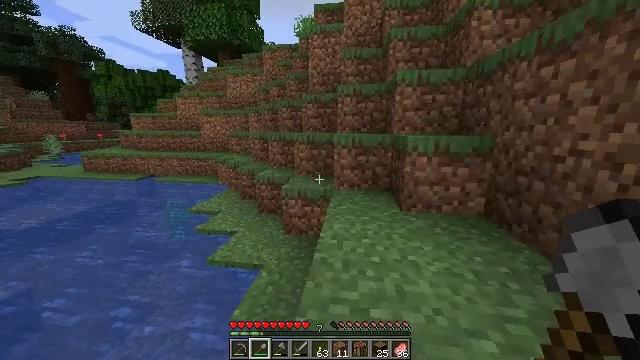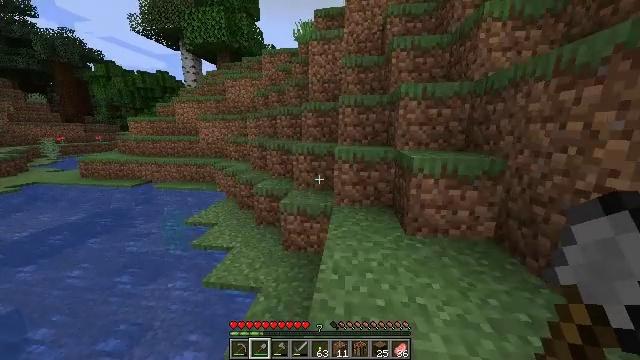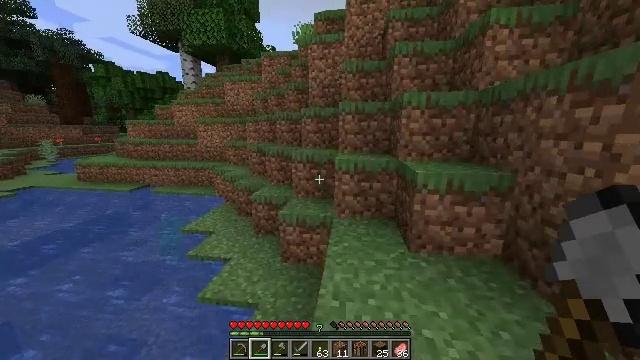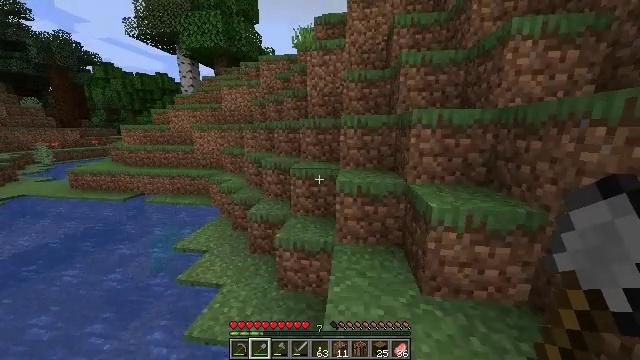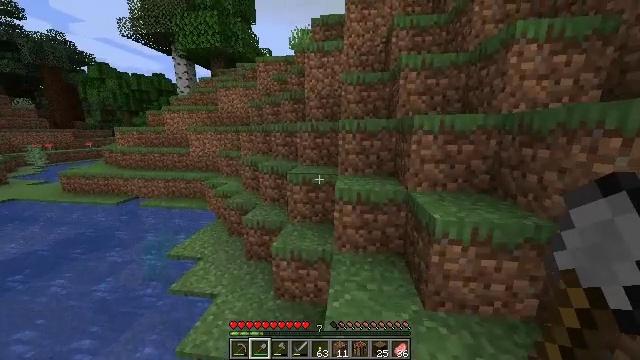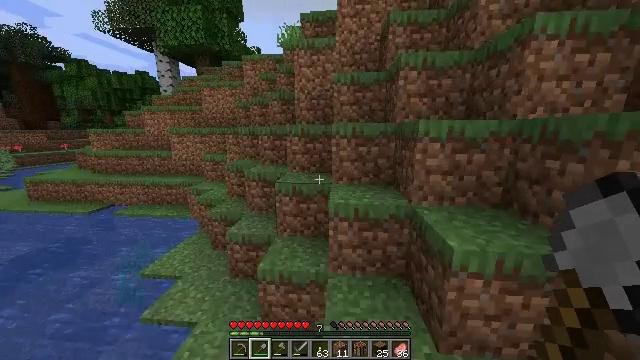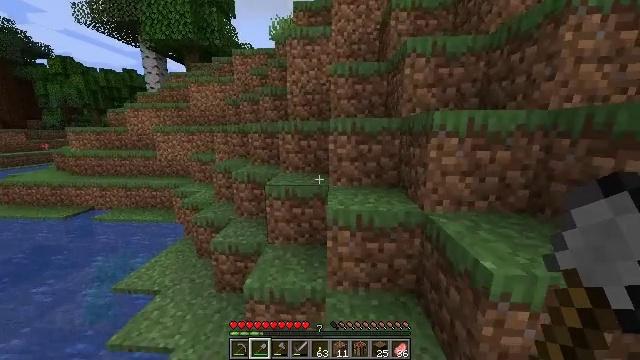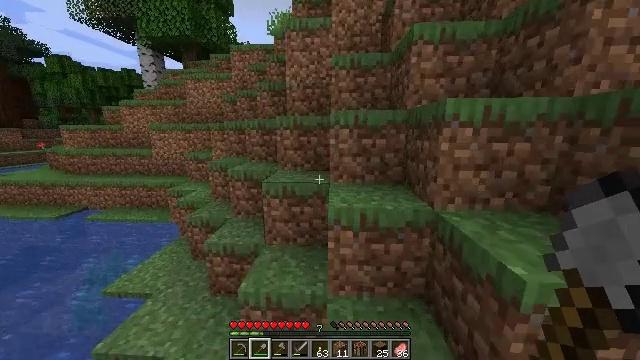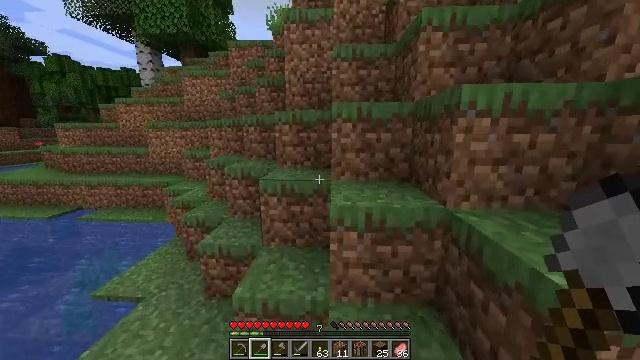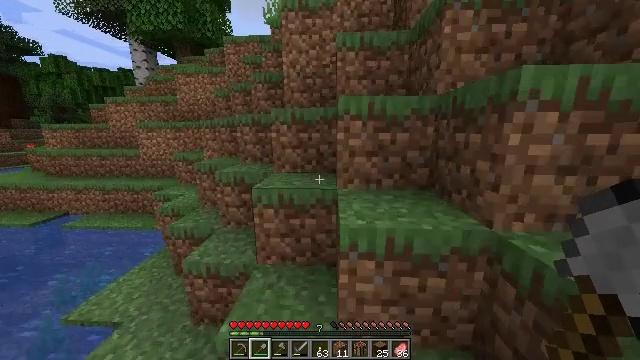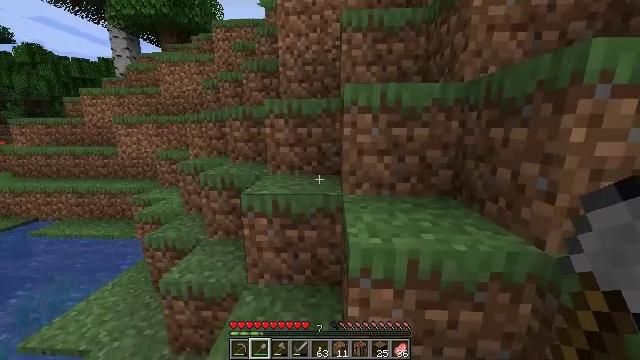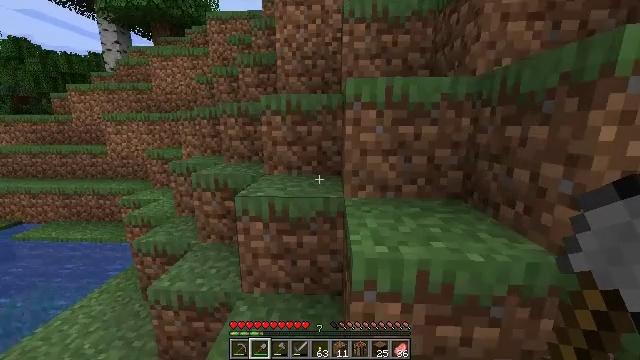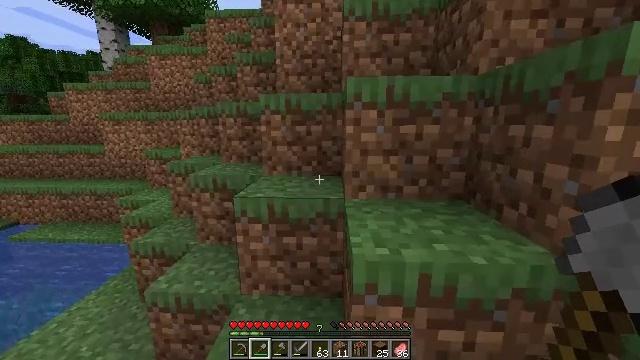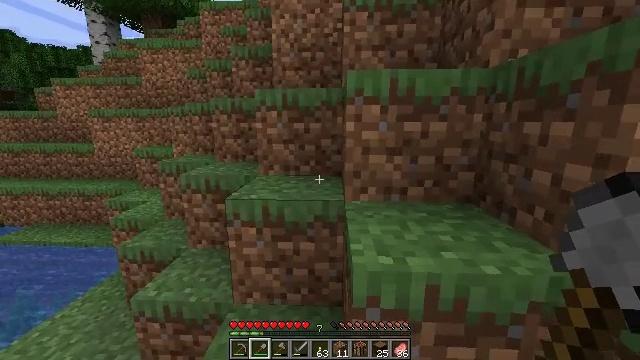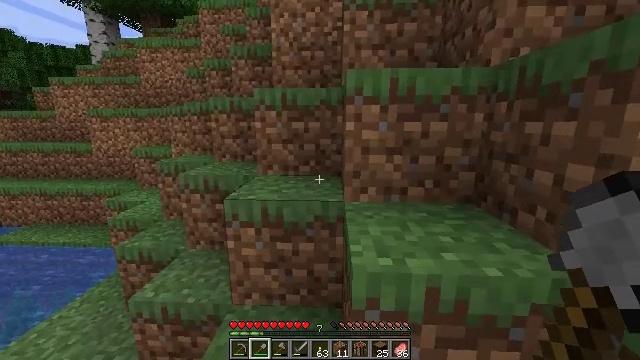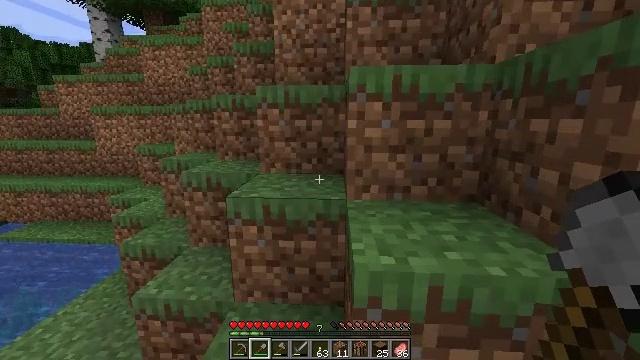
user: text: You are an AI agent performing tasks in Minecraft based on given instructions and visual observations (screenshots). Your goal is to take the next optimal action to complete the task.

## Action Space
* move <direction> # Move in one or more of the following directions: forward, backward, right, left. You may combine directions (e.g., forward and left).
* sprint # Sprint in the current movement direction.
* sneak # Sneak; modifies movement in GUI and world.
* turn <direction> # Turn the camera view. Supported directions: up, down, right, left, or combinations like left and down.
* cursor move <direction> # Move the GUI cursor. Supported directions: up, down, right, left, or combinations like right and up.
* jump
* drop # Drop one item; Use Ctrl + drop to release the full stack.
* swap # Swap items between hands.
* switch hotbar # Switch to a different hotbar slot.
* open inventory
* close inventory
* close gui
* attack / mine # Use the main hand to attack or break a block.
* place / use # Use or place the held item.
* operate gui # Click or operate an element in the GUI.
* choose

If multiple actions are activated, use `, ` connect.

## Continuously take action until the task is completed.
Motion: motion action
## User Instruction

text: Collect the bee nest for honey.
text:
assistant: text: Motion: move forward, sprint, jump
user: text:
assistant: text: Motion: move forward, sprint, jump
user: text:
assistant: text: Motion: move forward, sprint, jump
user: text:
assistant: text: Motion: move forward, sprint, jump
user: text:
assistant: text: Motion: move forward, sprint, turn right
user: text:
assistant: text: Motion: move forward, sprint, turn right
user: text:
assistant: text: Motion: move forward, sprint
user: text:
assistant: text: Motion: move forward, sprint
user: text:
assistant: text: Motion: no_op
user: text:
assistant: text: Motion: no_op
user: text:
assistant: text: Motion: no_op
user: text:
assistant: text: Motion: no_op
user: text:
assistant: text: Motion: no_op
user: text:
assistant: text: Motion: no_op
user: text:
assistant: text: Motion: no_op
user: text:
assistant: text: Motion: no_op
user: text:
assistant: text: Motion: no_op
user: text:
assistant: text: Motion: no_op
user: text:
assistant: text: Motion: no_op
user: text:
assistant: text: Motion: no_op
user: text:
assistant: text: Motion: turn left
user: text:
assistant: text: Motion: turn left
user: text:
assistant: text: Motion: move forward, turn left
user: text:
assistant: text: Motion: move forward, turn left
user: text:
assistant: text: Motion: move forward, turn left
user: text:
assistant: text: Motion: move forward, turn left
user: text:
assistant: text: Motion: move forward
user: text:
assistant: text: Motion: move forward
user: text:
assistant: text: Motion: move forward
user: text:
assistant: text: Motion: move forward, turn left